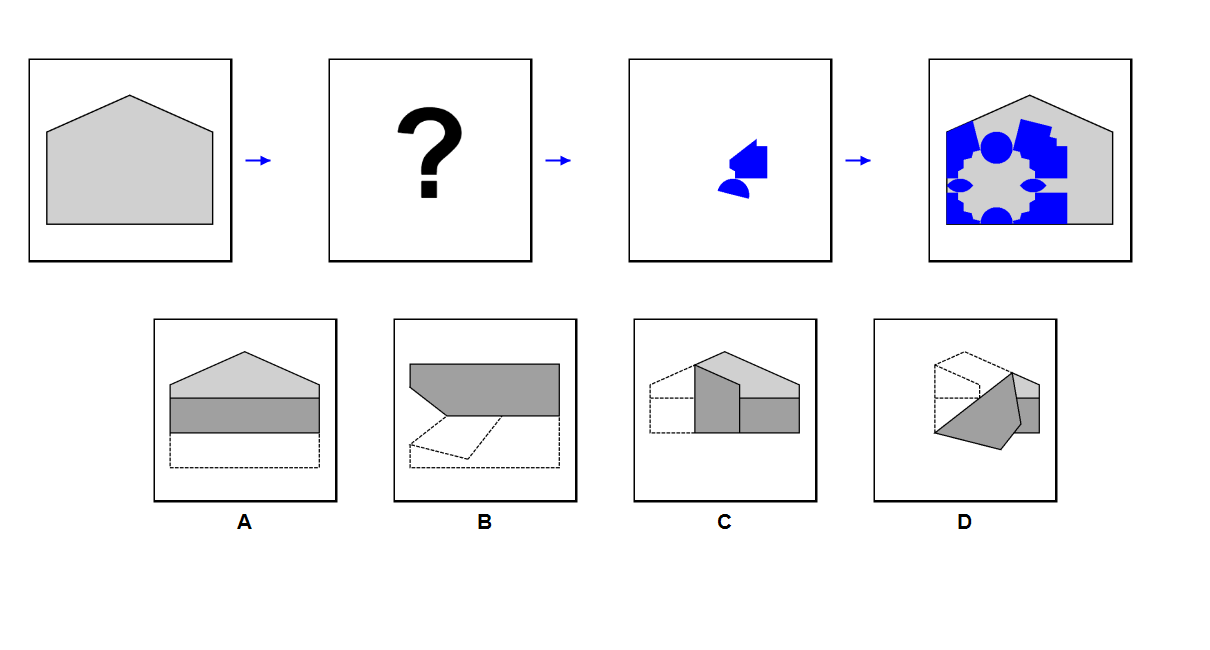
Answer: B